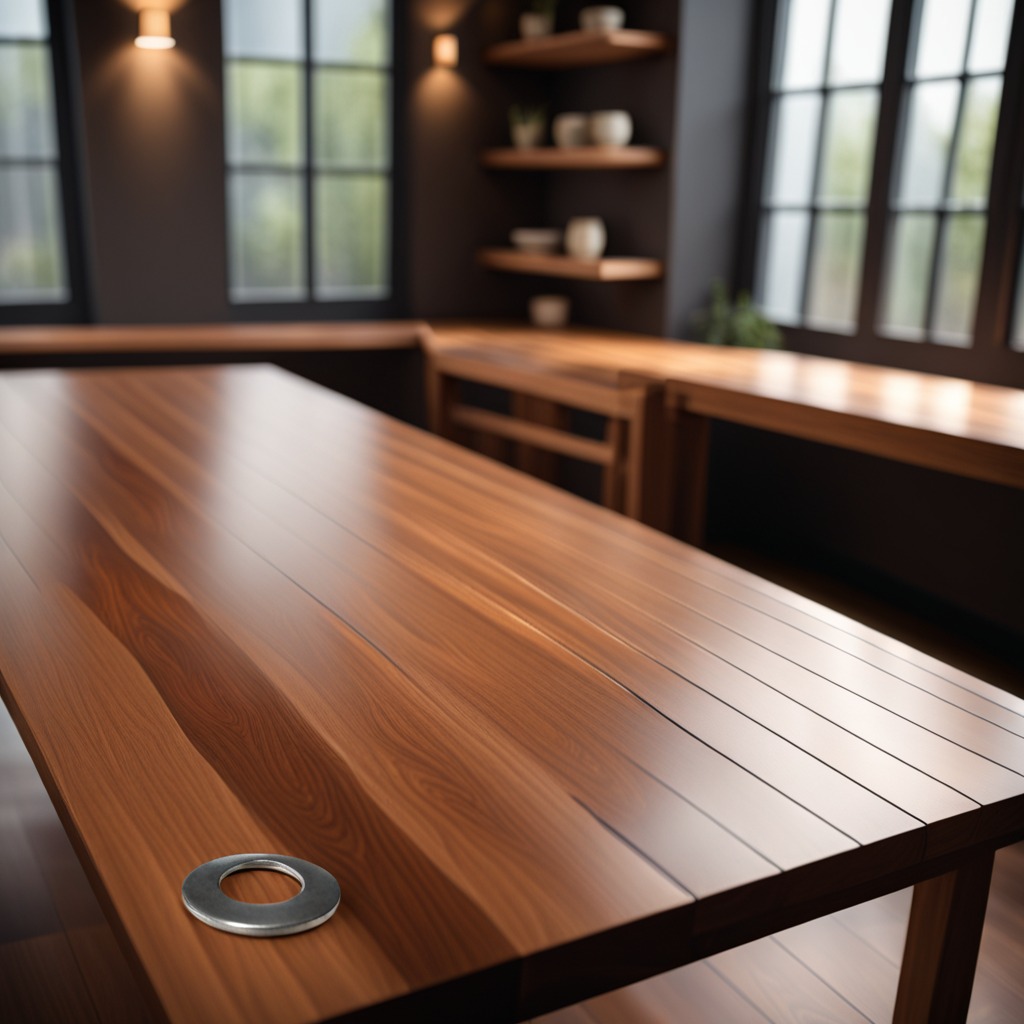
A flat metal washer is lying on the wooden table.